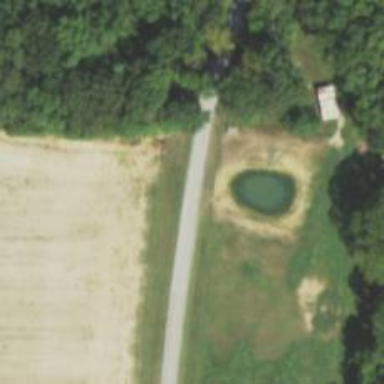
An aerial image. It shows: Driveway.